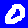
Digit: 0